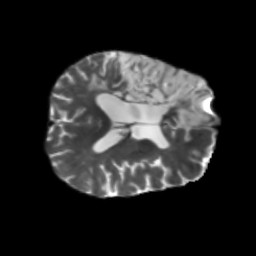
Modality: T2w
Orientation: axial
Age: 64
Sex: male
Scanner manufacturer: siemens
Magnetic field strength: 3 T
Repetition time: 5.47 s
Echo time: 0.0854 s